Question: See image of records

thanx in advance In a table I have multiple customer records. I want to display edit button only for last row of specific customer. That means if customer is repeating in table, his last record should have edit button. How i can do that using javascript? i tried the methods below using controller it worked but it was not good becuse i have some roles in my table and that cause issues i want javascript? where i pass my customer id in javascript and check if id repeats edit disply button to last record of that customer
Here you can see total point is a repeating customer. On his last row should be editable & Hafiz M. Tazeem is not repeating - he should also have edit button
'''
@foreach($orders as $order)
<tr>
<input type="hidden" class="ot_id" name="ot_id" value="{{ $order->ordertaker->id }}">
<input type="hidden" class="area_id" name="area_id" value="{{ $order->customers->area_id }}">
<td>{{ $order->id }}</td>
<td>{{ $order->customers->user->name }}</td>
<td>{{ $order->ordertaker->name }}</td>
<td>{{ $order->unit }}</td>
<td>{{ $order->amount }}</td>
<td>{{ $order->subtotal }}</td>
<td>{{ $order->received_amount }}</td>
<td>{{ $order->amount - $order->received_amount }}</td>
@if($order->received_amount > ($order->subtotal + $order->amount_left - $order->advance))
<td>$order->amount_left</td>
@else
<td>{{ $order->advance }}</td>
@endif
<td>{{ $order->c_benefit }}</td>
<td>{{ $order->customers->location_url }}</td>
<td>{{ $order->created_at }}</td>
<td>
@if(Auth::user()->role <= 3)
<label class="btn btn-default btn-sm">
<input type="checkbox" name="confirm-to[]" value="{{ $order->id }}" class="approve-to" />
</label>
@endif
@if(Auth::user()->role <= 3 || Auth::user()->role == 5)
<a href="javascript:;" data-toggle="modal" data-target="#order-detail-popup" class="btn btn-sm btn-success view-details" id="{{ $order->id }}"><i class="fa fa-eye"></i></a>
<a href="{{ route('edit.order' , $order->id) }}" class="btn btn-sm btn-primary"><i class="fa fa-edit"></i></a>
<a href="{{ route('delete.order' , $order->id) }}" class="btn btn-sm btn-danger delete-btn"><i class="fa fa-trash"></i></a>
@endif
</td>
</tr>
@endforeach[][1]
'''
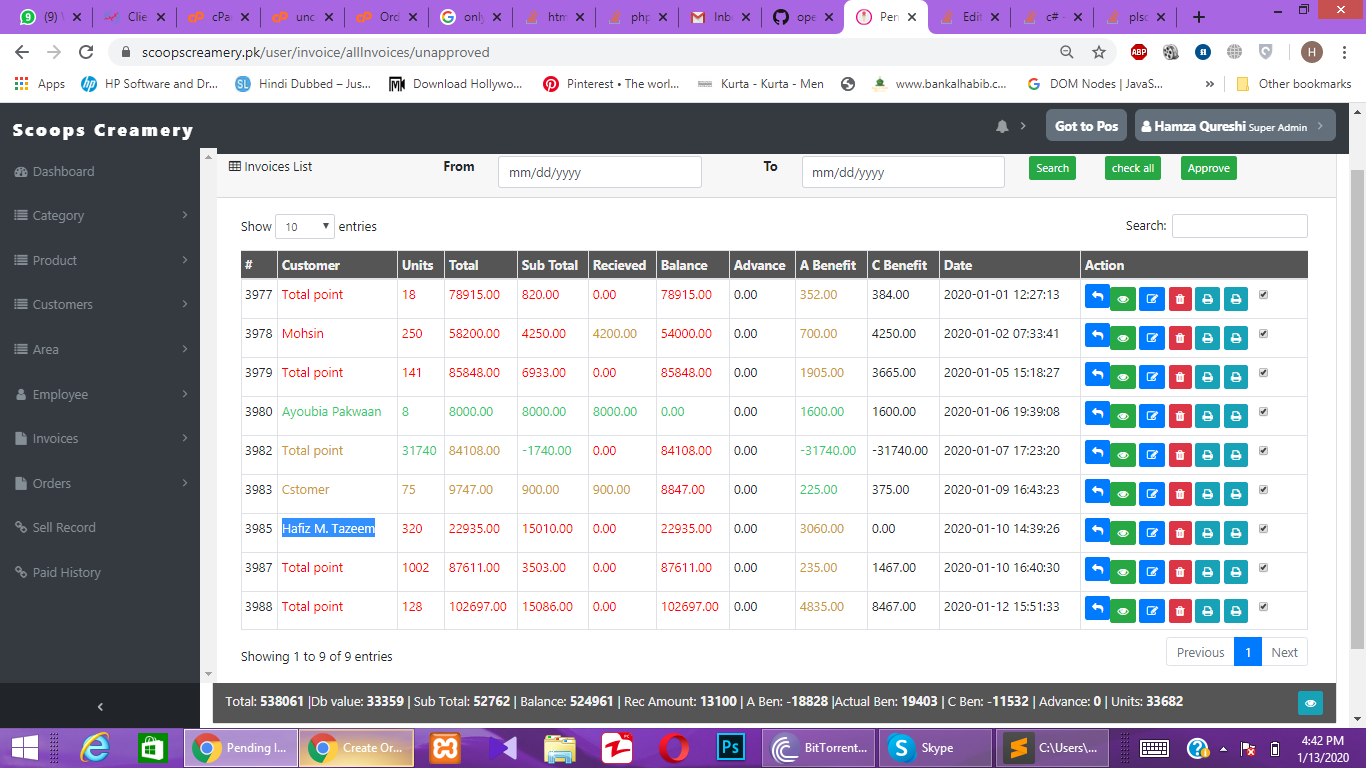
Answer: you can use a second variable = '::select('customers')' and remplace $record->customers by the variable , and after that use:
'''
$numItems = count($cust);
$i = 0;
foreach($cust as $key=>$c) {
if(++$i === $numItems) {
echo 'a href= ....';
}
}
'''